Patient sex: M
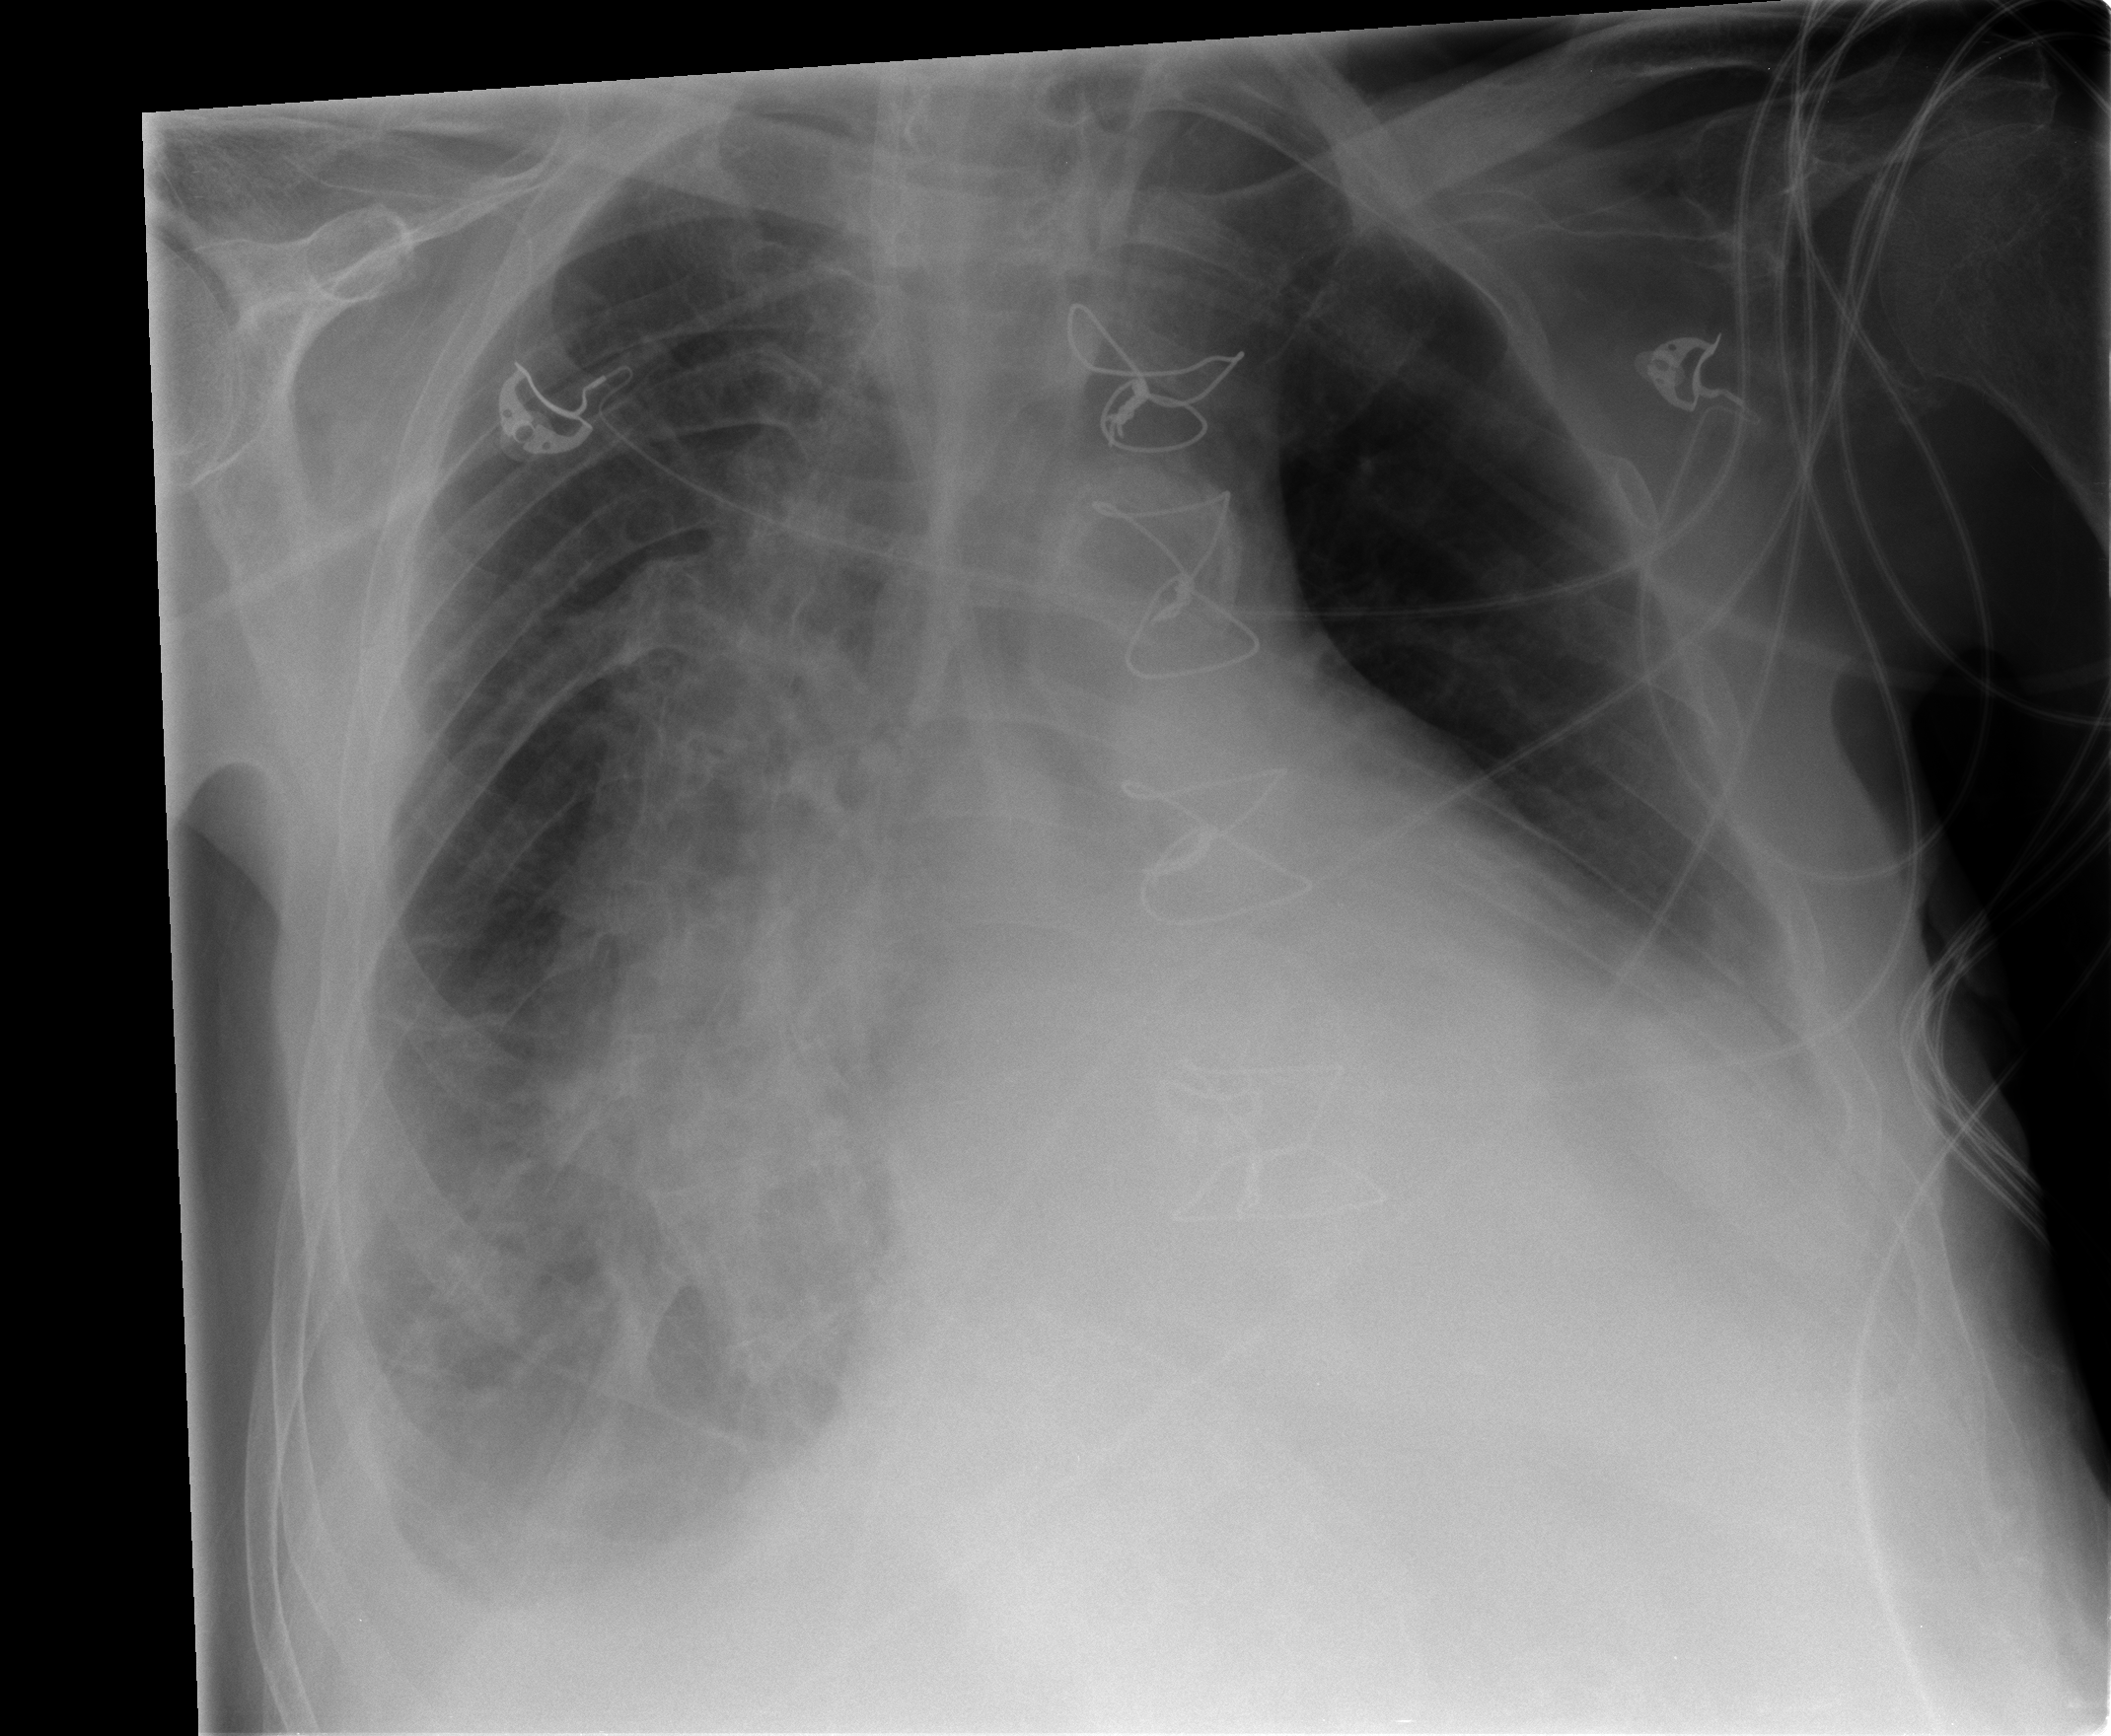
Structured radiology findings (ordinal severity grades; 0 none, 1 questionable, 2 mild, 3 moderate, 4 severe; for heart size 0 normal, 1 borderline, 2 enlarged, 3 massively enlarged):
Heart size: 3
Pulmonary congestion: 0
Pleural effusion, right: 2
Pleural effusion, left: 2
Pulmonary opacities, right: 0
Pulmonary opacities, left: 0
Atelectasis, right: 2
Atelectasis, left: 2